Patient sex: M
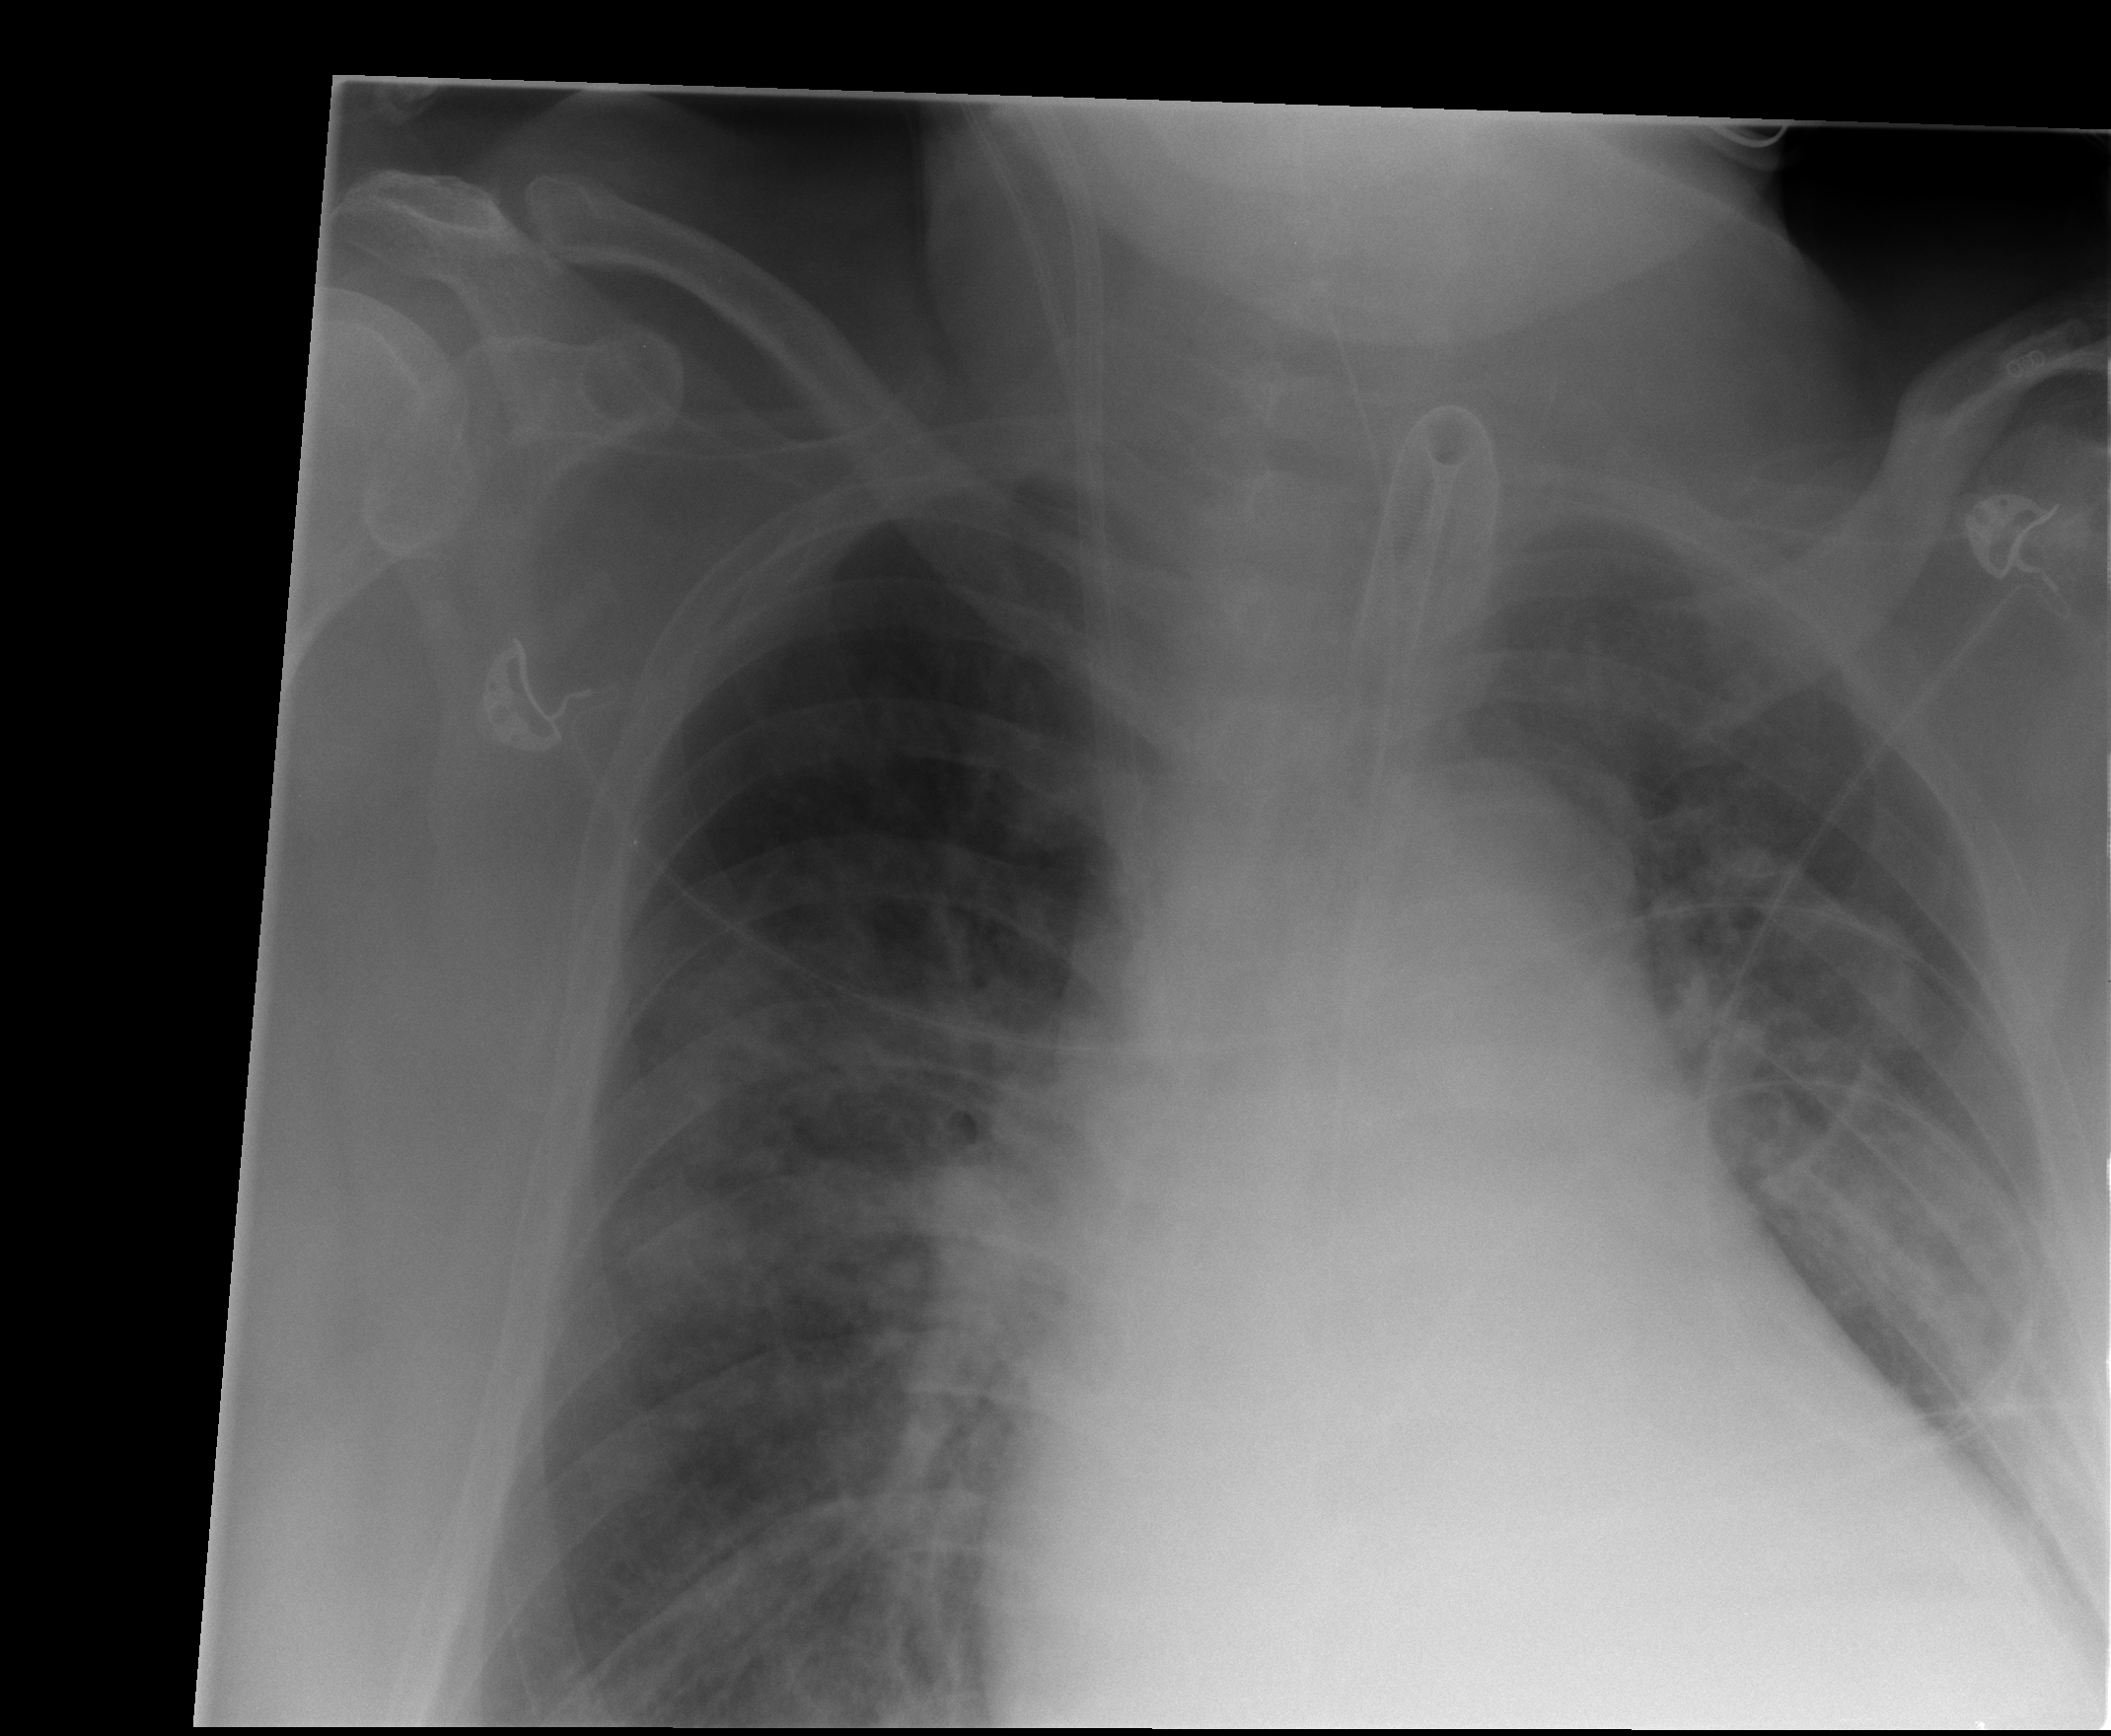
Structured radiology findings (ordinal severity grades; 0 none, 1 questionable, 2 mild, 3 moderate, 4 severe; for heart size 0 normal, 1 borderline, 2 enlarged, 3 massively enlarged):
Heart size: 3
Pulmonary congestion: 2
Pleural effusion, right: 0
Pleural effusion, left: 1
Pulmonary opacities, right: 2
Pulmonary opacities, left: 2
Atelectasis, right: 1
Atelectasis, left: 1